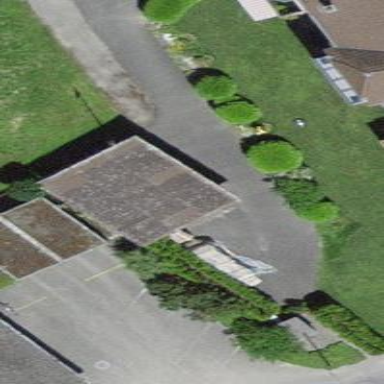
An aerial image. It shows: Barn.